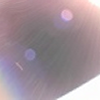
Label: sunburn